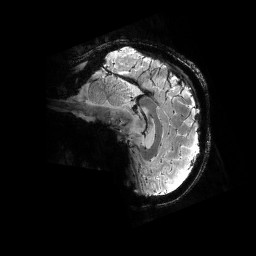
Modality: T2starw
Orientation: sagittal
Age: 27
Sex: male
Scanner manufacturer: siemens
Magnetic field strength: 6.98 T
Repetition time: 4.91 s
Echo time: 0.016 s